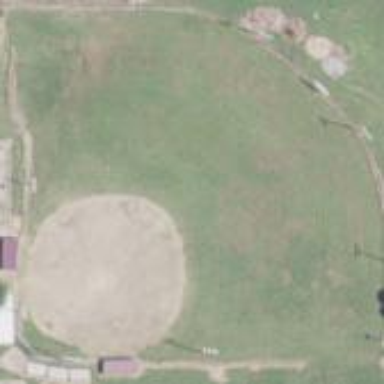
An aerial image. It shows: Baseball pitch for leisure and sports activities.